Aerial crown-view tile of a tropical tree (Barro Colorado Island, Panama), acquired 20250512:
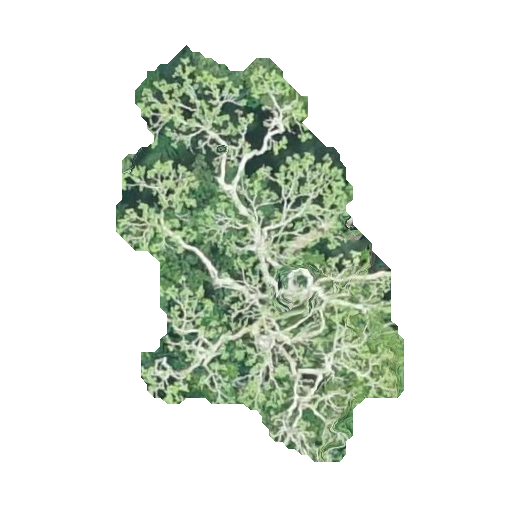
Species: Trattinnickia aspera
GBIF accepted scientific name: Trattinnickia aspera
Crown area: 111.94 m²